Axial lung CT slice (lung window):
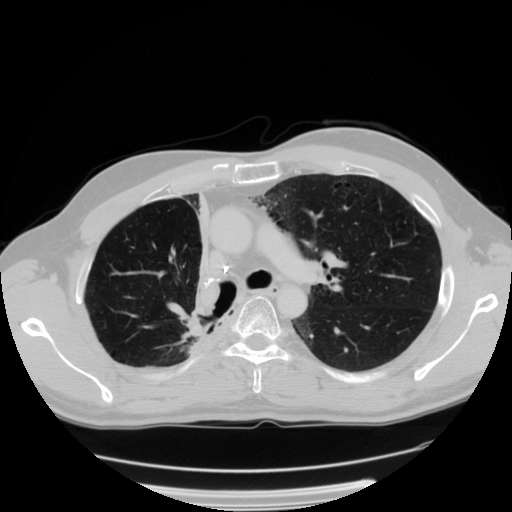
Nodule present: no